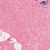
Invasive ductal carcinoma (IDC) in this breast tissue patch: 0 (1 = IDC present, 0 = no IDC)